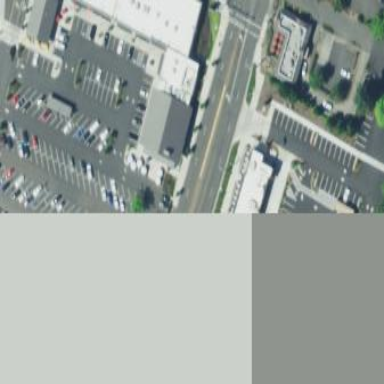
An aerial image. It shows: Retail area.